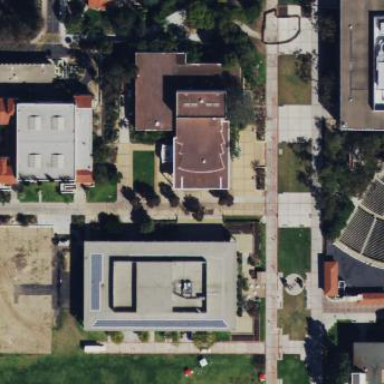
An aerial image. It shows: View of university building.